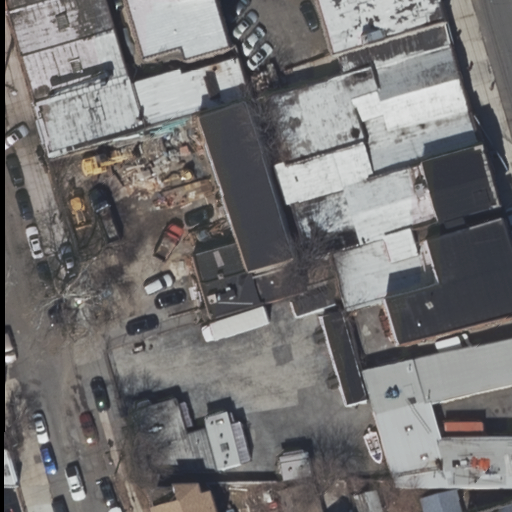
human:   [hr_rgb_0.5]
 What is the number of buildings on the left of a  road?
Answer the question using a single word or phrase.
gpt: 4

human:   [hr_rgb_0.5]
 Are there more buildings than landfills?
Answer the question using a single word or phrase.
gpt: yes

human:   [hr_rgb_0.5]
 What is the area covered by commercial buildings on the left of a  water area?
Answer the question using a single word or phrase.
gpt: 0m2

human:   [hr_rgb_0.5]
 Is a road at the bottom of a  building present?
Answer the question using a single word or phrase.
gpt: no

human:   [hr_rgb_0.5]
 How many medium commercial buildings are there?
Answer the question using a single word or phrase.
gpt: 0

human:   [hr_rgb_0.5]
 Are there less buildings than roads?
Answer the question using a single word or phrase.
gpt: no

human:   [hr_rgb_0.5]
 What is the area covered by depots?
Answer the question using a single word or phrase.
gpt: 0m2

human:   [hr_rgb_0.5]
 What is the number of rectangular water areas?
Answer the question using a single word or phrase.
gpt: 0

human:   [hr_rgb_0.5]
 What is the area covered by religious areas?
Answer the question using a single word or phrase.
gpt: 0m2

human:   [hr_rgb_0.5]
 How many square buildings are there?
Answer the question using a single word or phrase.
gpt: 0

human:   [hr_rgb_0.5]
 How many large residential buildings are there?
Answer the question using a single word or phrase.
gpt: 0

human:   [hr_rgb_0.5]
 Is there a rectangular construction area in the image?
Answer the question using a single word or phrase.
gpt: no

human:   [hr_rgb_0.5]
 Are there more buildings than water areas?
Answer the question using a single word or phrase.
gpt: yes

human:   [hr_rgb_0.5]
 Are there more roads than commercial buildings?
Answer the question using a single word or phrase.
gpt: yes

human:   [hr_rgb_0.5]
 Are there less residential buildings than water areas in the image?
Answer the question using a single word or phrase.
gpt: no

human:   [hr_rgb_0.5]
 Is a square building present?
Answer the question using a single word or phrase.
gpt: no

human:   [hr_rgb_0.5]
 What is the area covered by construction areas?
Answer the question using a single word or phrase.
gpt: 0m2

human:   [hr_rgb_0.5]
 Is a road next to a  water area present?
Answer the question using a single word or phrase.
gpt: no

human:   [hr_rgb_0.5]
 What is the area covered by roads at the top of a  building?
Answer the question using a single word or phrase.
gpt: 0m2

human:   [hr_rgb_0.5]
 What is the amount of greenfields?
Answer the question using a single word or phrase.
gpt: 0

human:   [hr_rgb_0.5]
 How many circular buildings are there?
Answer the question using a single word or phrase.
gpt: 0

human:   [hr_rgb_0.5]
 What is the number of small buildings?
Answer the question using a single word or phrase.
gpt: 5

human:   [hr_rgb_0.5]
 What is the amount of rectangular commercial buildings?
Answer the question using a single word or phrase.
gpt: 0

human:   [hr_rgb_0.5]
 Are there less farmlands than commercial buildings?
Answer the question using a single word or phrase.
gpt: no

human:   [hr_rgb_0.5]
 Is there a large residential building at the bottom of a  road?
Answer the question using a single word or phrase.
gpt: no

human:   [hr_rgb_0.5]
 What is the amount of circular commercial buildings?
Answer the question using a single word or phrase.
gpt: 0

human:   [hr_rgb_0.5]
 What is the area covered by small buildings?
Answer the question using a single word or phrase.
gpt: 151m2

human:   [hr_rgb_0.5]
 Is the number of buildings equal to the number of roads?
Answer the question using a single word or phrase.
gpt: no

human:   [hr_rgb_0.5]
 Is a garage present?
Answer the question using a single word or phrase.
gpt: no

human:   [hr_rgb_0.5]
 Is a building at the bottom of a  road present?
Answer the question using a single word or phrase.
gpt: yes

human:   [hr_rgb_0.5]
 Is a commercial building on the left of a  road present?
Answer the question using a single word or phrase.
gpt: no

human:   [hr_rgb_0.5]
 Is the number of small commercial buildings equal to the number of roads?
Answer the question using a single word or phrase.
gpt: no

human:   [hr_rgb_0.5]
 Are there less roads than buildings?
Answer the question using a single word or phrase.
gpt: yes

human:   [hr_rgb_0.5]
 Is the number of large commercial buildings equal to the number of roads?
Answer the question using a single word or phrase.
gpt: no

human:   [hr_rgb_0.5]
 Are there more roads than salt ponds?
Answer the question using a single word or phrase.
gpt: yes

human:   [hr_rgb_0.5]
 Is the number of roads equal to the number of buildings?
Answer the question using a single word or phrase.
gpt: no